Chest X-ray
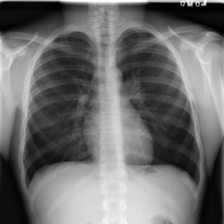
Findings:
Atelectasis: negative
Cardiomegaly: negative
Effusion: negative
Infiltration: negative
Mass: negative
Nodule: negative
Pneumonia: negative
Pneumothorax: negative
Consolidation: negative
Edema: negative
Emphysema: negative
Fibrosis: negative
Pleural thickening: negative
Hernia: negative